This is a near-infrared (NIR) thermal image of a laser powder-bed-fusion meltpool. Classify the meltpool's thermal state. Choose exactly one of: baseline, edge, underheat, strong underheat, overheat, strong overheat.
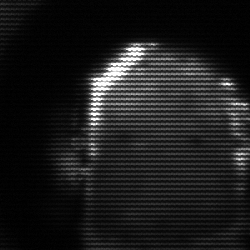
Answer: baseline